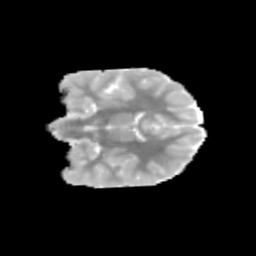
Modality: MD
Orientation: coronal
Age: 9
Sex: female
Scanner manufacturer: siemens
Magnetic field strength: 3 T
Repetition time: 3.8 s
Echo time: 0.07 s